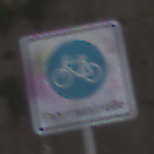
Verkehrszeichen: BeginnFahrradstrasse
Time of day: MorningAfternoon
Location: Outdoor (Suburban)
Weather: PartlyCloudy
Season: NotSpecified
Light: Natural